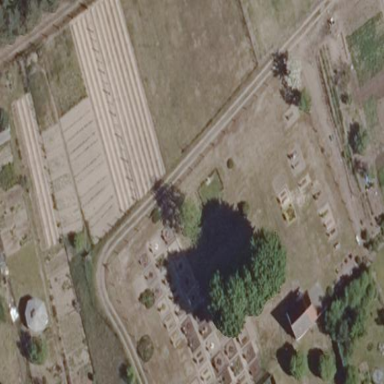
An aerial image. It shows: Cemetery.